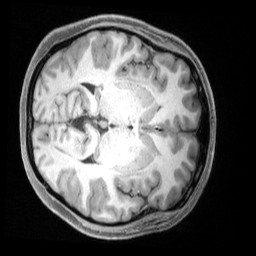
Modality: T1w
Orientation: axial
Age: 26
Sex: female
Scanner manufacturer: siemens
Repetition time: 2.4 s
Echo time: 0.00231 s